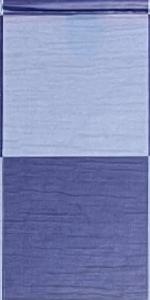
Label: Empty